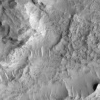
Atmospheric dust classification: not_dusty